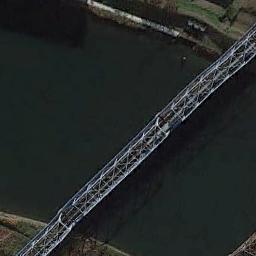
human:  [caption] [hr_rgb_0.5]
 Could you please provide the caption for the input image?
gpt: A bridge connects the land on both sides of the deep blue river with white supports on the bridge .

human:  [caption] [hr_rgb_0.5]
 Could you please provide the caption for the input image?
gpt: On one side of the river, There are farmland  And on the other side, There are settlements .

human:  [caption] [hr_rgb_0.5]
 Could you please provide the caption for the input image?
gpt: A bridge built on a dark green river and the vacant lot on both sides of the river .

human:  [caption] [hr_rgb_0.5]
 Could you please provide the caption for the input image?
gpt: There is a white bridge over the river with grass beside .

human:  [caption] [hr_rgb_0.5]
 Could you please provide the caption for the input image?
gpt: There is an iron frame on the bridge .